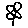
Label: flower